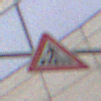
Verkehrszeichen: FussgaengerueberwegRechts
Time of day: Midday
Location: Outdoor (Urban)
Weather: Overcast
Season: NotSpecified
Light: Natural